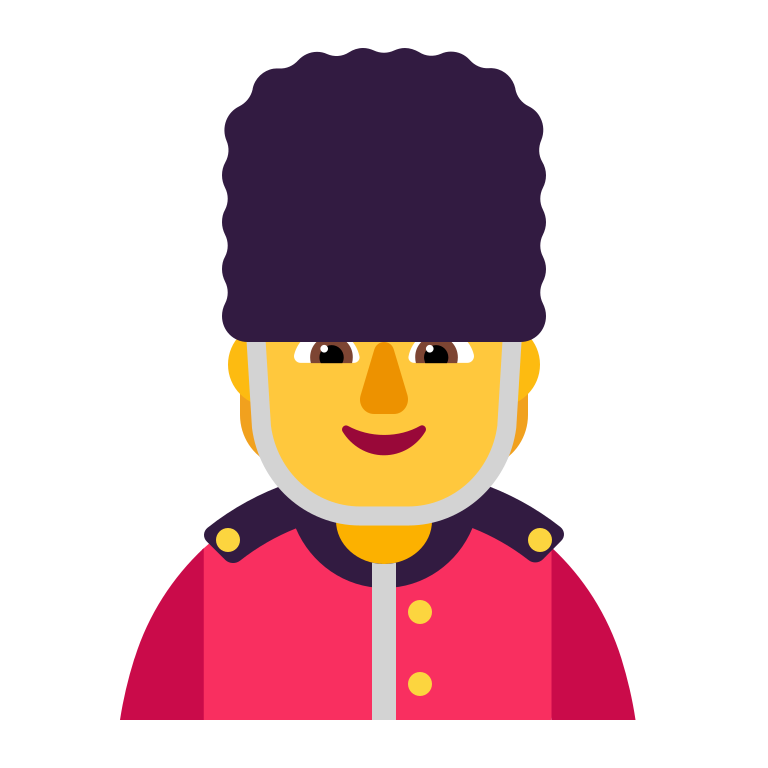
guard flat default